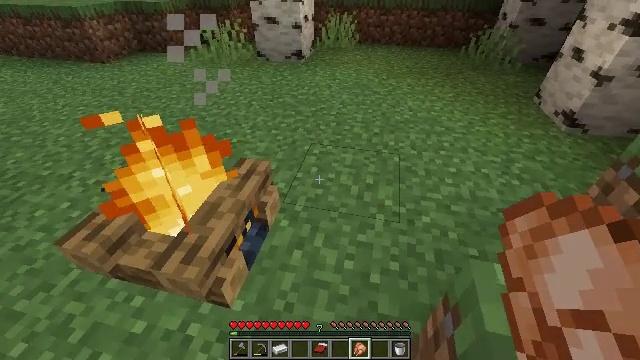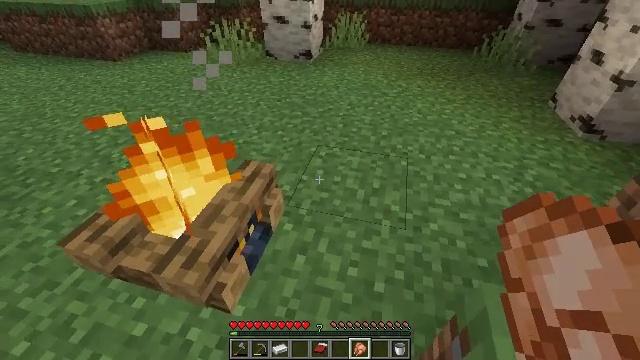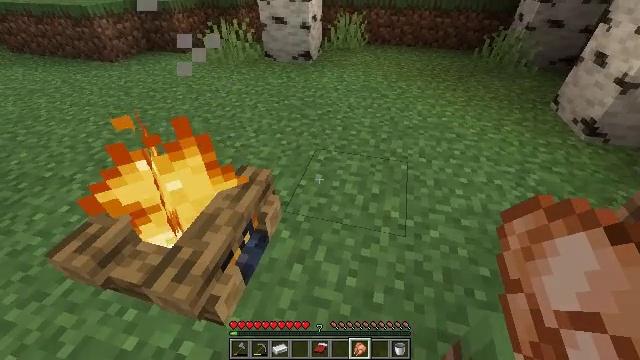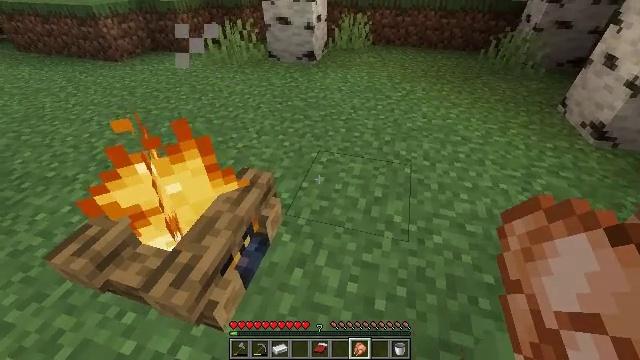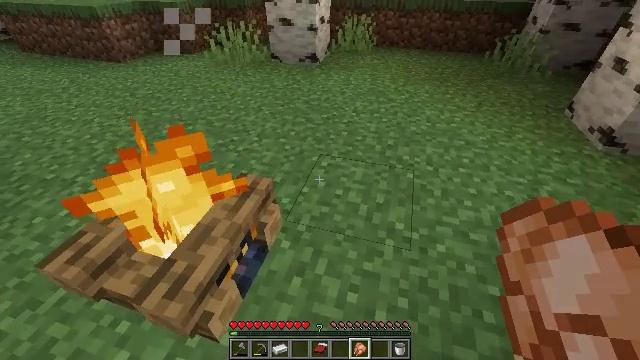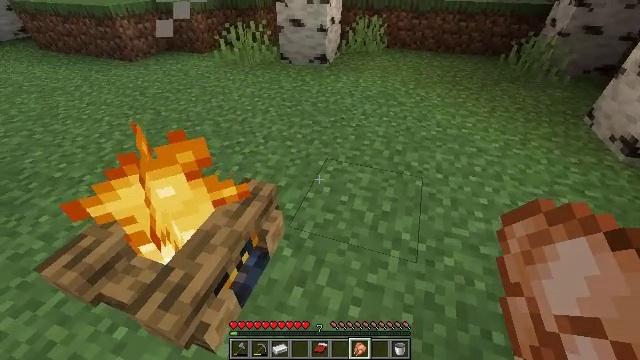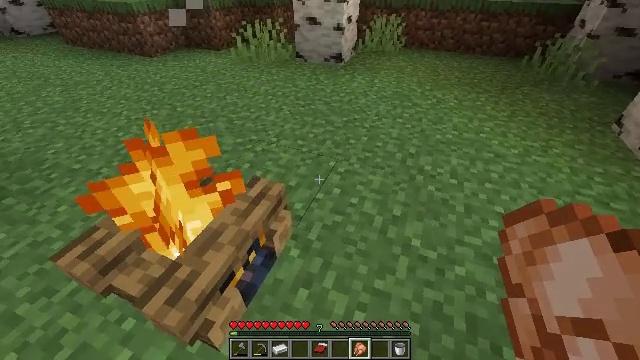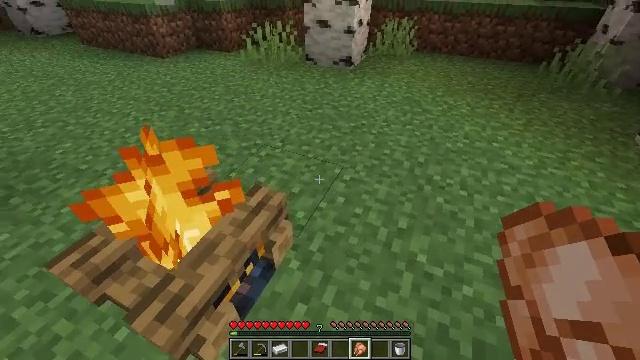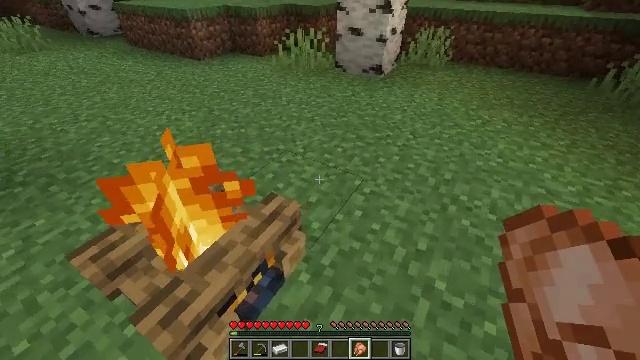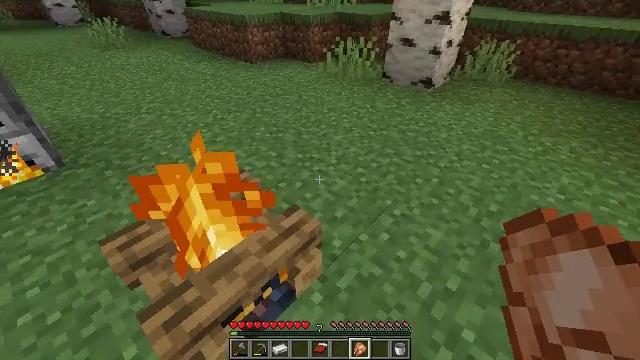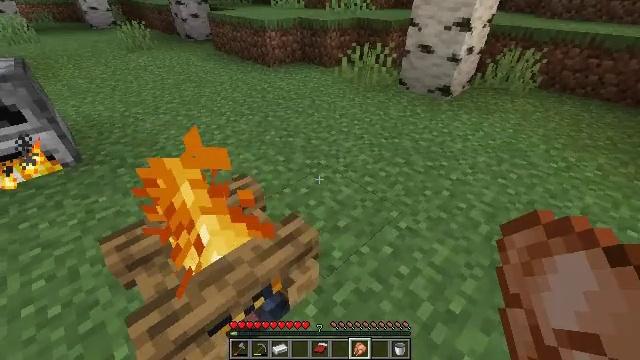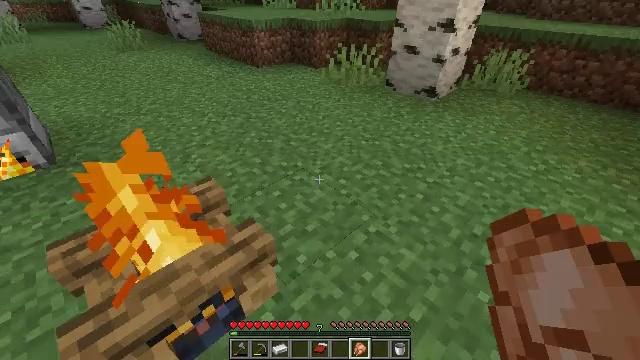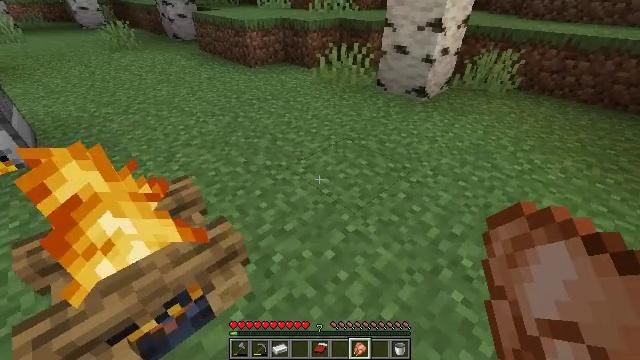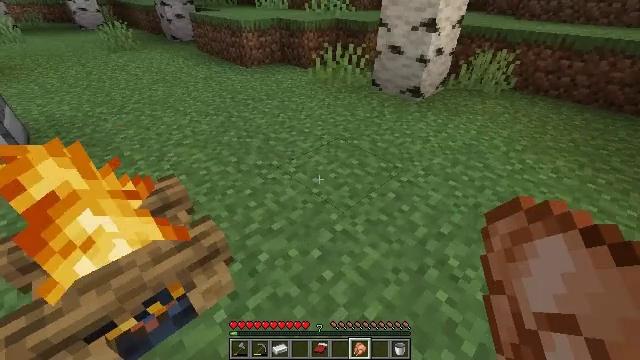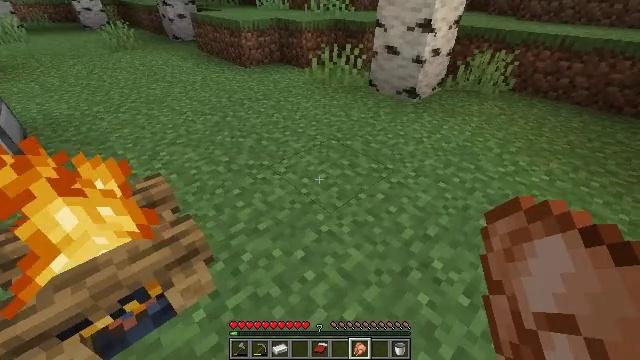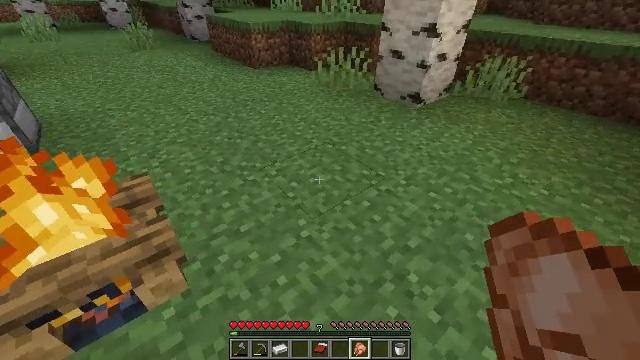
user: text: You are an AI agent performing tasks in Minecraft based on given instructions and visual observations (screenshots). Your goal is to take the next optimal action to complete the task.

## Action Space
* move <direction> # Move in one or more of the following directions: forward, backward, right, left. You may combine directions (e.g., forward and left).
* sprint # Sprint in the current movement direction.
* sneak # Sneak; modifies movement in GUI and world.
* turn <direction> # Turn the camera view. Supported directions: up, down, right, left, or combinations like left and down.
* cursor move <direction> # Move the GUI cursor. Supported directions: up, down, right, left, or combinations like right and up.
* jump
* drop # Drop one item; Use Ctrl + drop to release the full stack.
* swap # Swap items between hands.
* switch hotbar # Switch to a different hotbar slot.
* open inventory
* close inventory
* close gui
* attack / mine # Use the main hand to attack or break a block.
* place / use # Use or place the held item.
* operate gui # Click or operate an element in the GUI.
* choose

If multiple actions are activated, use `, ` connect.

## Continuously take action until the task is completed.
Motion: motion action
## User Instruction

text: Break the campfire to put it in your inventory.
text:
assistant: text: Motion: move right, turn left
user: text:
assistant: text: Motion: move right
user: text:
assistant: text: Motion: move right
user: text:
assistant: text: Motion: move right
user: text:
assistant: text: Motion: move right, turn left
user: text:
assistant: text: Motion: move right, turn left
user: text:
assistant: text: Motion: move right, turn left
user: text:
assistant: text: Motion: move right, turn left and up
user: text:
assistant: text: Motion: move right, turn left and up
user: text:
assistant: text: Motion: move right, turn left
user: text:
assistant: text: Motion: move right
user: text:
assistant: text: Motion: move right
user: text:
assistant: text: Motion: move right
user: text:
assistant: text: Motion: move right
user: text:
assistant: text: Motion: move right, turn left
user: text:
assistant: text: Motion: move right, turn left
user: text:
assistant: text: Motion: move right, turn left
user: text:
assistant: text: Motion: move right, turn left and up
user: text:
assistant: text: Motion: move right, turn left and up
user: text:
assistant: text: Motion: move right, turn left and up
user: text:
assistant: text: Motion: turn left, open inventory
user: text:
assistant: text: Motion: open inventory
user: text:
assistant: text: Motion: open inventory
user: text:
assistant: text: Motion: cursor move right, open inventory
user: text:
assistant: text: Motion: cursor move right, open inventory
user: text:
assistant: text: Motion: cursor move right
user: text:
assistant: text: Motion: cursor move right
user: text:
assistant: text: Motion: cursor move right
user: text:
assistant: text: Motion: cursor move right
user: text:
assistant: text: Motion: cursor move right